Question: Is there a way to get this background color without setting the image as background? I want to know if there is a way to add those shadows, besides doing background-color:cyan.

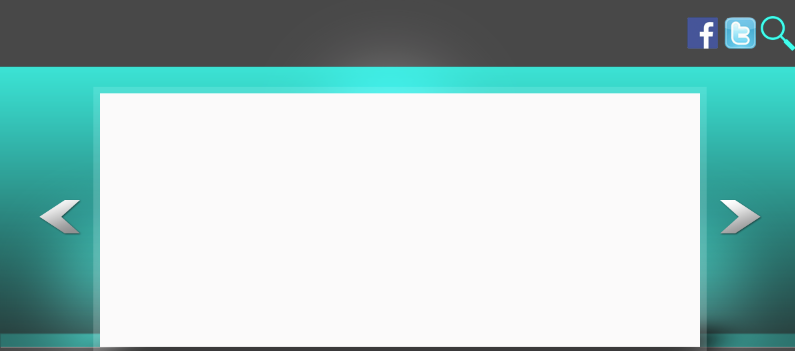
Answer: Yes you can do this by using Power bullet presentation as per my knowledge ...
Here you can choose any colour and you can get this colour as HTML code ...
like I get this one as
'''
<!DOCTYPE HTML PUBLIC "-//W3C//DTD HTML 4.0 Transitional//EN">
<HTML>
<HEAD>
<META http-equiv=Content-Type content="text/html; charset=windows-1252">
<script type="text/javascript">
<!--
var InternetExplorer = navigator.appName.indexOf("Microsoft") != -1;
function powerbullet_DoFSCommand(command, args) {
var map = InternetExplorer ? powerbullet : document.powerbullet;
if (command=="home" )
map.Rewind();
else if ( command=="zoom" )
map.Zoom(parseInt(args));
else if (command == "message")
alert(args);
else if (command == "pan")
map.Pan(parseInt(args));
else if (command == "parse")
eval(args);
}
//--></script>
<SCRIPT LANGUAGE="VBScript">
<!--
Sub powerbullet_FSCommand(ByVal command, ByVal args)
call powerbullet_DoFSCommand(command, args)
end sub
-->
</SCRIPT>
<script type="text/javascript">
<!--
function Nothing(){
}
//--> </script>
<style type="text/css">
body {text-align:center;}
div.center {text-align:center;margin-right:auto;margin-left:auto;}
</style>
</HEAD>
<BODY onLoad="Nothing()" bgcolor=#FFFFFF leftmargin="0" topmargin="0" rightmargin="0" bottommargin="0">
<div class="center">
<OBJECT classid="clsid:D27CDB6E-AE6D-11cf-96B8-444553540000" ID="powerbullet"
codebase="http://download.macromedia.com/pub/shockwave/cabs/flash/swflash.cab#4,0,0,0"
WIDTH=760px HEIGHT=497px>
<PARAM name=movie VALUE="__PREVIEW.swf">
<PARAM NAME=menu VALUE=false> <PARAM NAME=quality VALUE=high>
<PARAM NAME=scale VALUE=exactfit> <PARAM NAME=wmode VALUE=opaque>
<EMBED NAME="powerbullet" WIDTH=760px HEIGHT=497px src="__PREVIEW.swf"
menu=false quality=high scale=exactfit wmode=opaque
TYPE="application/x-shockwave-flash"
PLUGINSPAGE="http://www.macromedia.com/shockwave/download/index.cgi?P1_Prod_Version=ShockwaveFlash"></EMBED>
</object>
</div>
<center> </center>
</BODY>
</HTML>
'''
---
And the colour you get by this code is as it is showing less darkness but it can be adjusted:
You can download powerbullet from here : <URL>